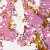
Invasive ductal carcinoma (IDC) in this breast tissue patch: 0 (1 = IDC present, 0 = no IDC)